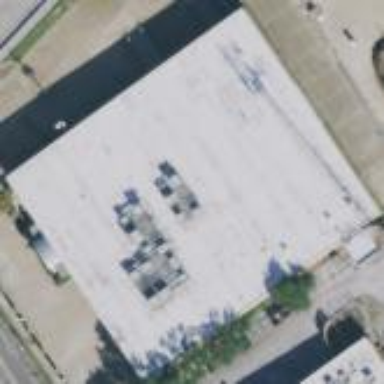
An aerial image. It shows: Commercial building.